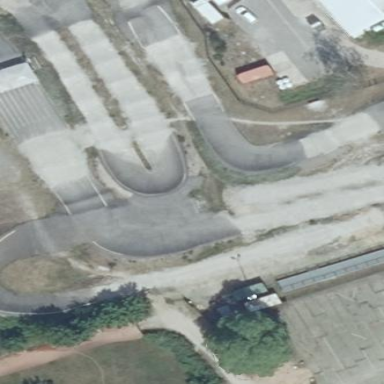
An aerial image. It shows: BMX track designated for leisure land and sports activities.